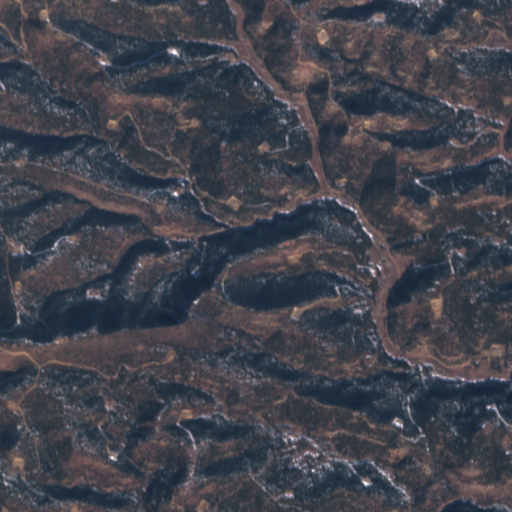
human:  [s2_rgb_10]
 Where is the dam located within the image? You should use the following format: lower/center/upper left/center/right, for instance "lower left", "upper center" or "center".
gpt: The dam is located in the lower right of the image.
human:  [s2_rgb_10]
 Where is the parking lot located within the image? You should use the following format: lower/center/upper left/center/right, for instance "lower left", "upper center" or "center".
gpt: The parking lot is located in the center of the image.
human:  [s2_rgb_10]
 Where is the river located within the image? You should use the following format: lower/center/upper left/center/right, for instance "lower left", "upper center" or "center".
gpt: The river is located in the lower left of the image.
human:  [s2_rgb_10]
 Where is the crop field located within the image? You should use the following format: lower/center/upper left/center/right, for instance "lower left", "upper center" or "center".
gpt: There is no crop field in the image.